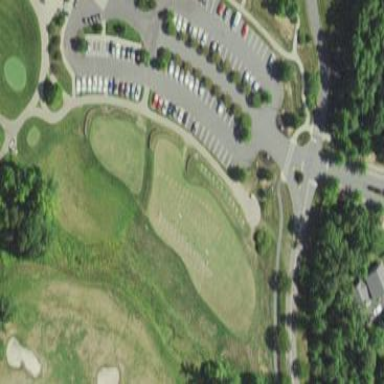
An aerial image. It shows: Grass area designated as golf tee.